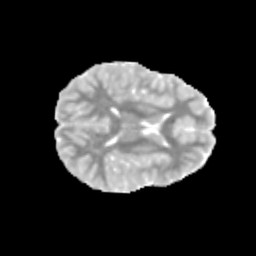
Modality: MD
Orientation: axial
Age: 10
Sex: male
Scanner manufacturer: siemens
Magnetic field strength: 3 T
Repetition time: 3.8 s
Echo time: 0.07 s